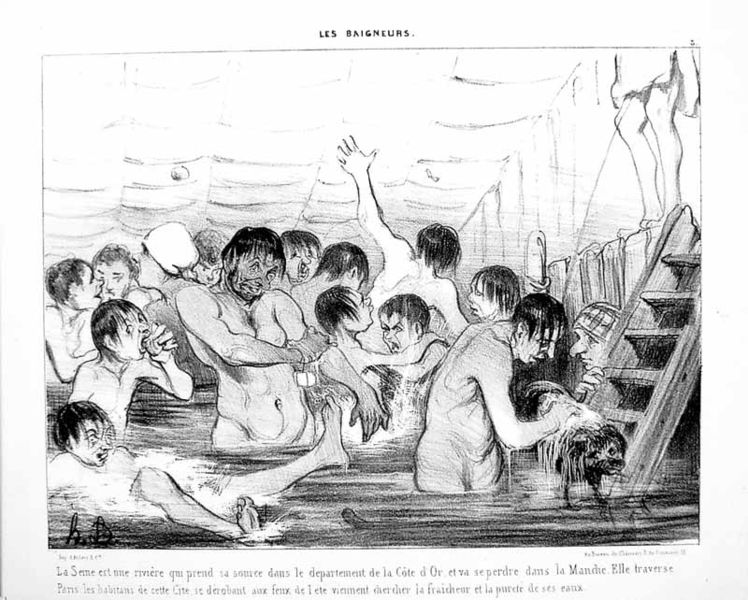
Titel: Die Badenden (Les Baigneurs)
Künstler: Honoré Daumier
Standort: Karlsruhe
Institution: Staatliche Kunsthalle Karlsruhe
Schlagwörter: fuß, gruppe, hand, kampf, körper, mann, nackt, schatten, wasser, weiß, akte, baden, badende, fluss, frauen, menschen, see, frankreich, frau, frisur, grau, köpfe, mund, männer, nase, paris, raum, schwarz, zeichnung, hund, tier, alt, bart, betrunken, gesichter, arme, mensch, hände, nass, hochwasser, haare, lange haare, kind, kinder, statue, beine, kopfbedeckung, füße, schiff, schrift, segel, wellen, jungen, graphik, signiert, figuren, französisch, seine, leiter, treppe, essen, karikatur, spielen, muskeln, bauch, nackte, junge, bauchnabel, knie, bad, waschen, katze, tusche, unterschrift, buch, jungs, schwimmen, fkk, lithographie, schwarz-weiß, karrikatur, streit, text, hässlich, bleistift, charikatur, daumier, honore daumier, schatte, trepe, netz, spaß, latein, schwimmbad, öffentlich, abdeckung, reinigung, badeanstalt, nacktbaden, badeanzug, ertrinken, leider, ekel, sauberkeit, pinkeln, die badenden, badehaus, streiten, trinkt, les baigneurs, les beigneurs, damierbadeanstalt, tröpferlbad, hallenbad, frisud, sinnennetz, hintergrun#, manche